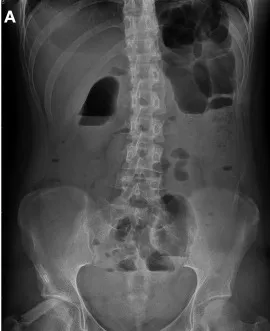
(A) The initial abdominal plain film showed non-specific bowel gas distribution without abnormal calcification or free air.
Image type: radiology (x_ray)